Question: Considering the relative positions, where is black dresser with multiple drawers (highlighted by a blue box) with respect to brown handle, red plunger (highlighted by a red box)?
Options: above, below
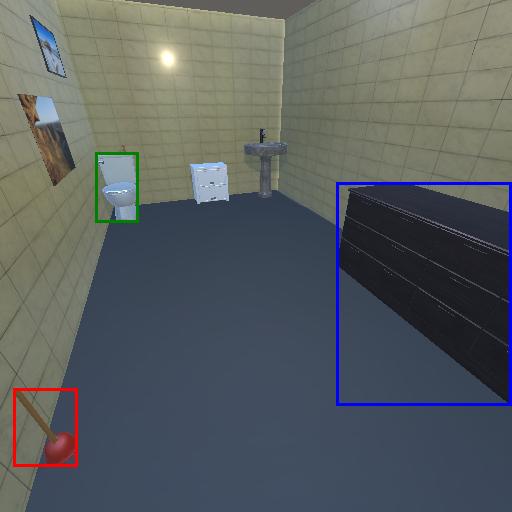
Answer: above